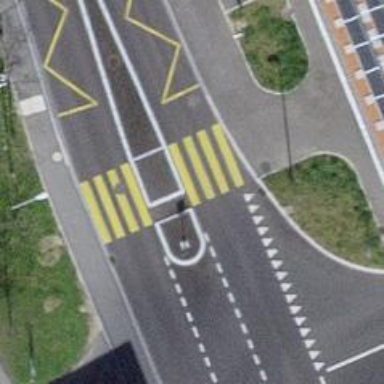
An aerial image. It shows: Zebra crossing on the road.